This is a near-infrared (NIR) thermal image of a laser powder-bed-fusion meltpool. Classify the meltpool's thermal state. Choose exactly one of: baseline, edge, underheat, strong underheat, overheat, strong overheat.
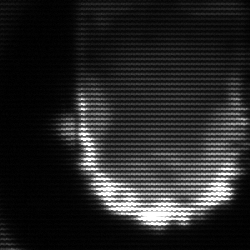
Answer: baseline